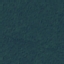
Label: Forest